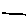
Label: line